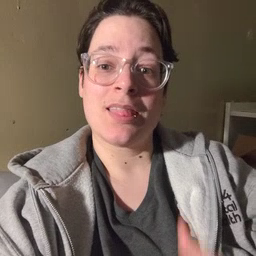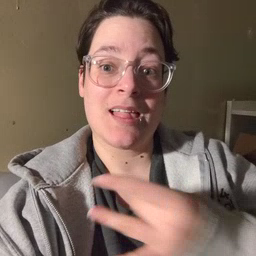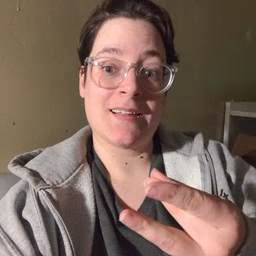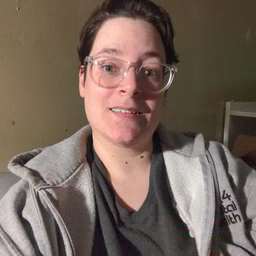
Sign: like